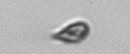
Label: Cryptophyta